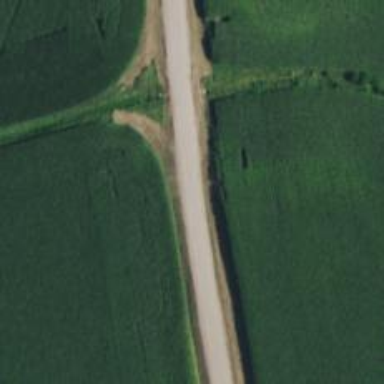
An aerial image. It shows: Tertiary road.